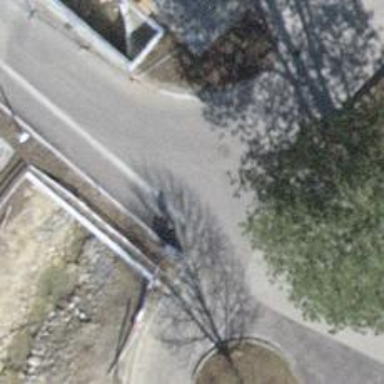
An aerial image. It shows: Residential road with asphalt surface.